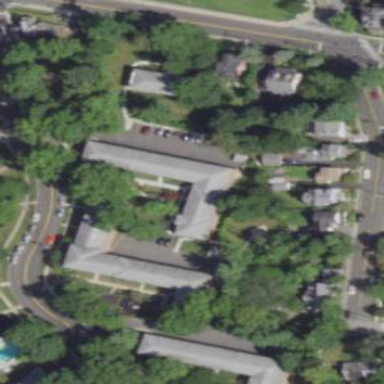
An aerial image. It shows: Building with hipped roof shape.